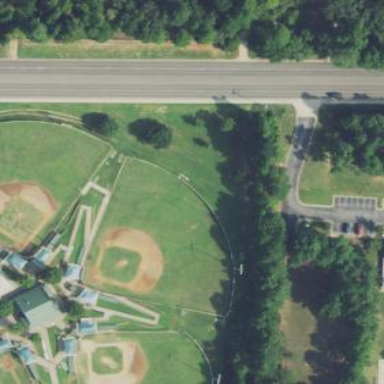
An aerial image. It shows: Baseball pitch for leisure and sports activities.